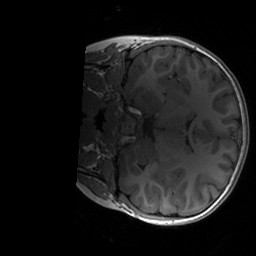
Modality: T1w
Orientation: coronal
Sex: female
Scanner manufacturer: siemens
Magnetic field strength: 3 T
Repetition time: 1.9 s
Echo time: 0.00243 s